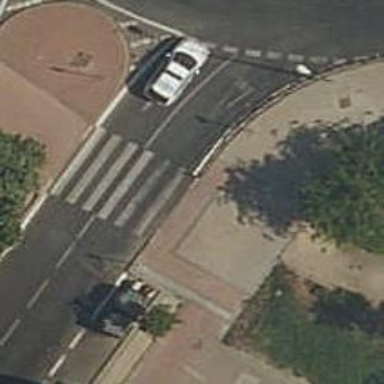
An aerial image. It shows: Zebra crossing on the road.